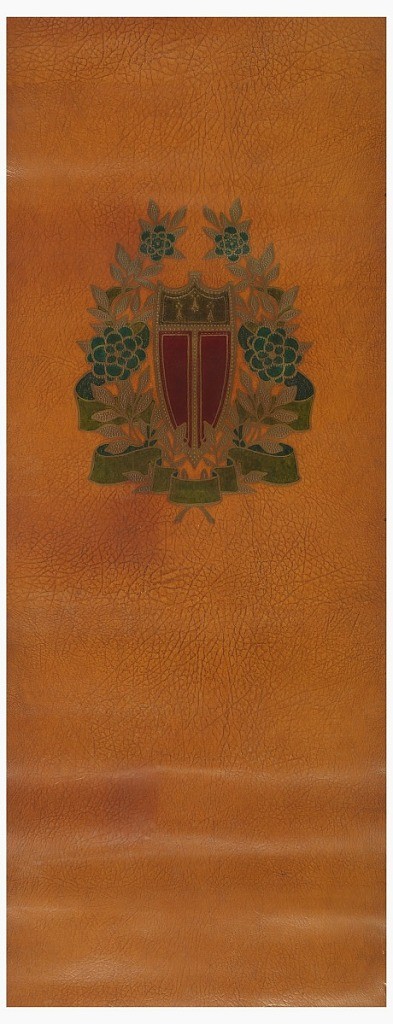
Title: Decorative panel
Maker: M.H. Birge & Sons Co., 1834
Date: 1910–15
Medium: Block-printed paper, embossed, glazed
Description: Panel of imitation leather paper with heraldic shield printed near top edge. Shield is enclosed within ribbon and floral wreath. Red and brown shield, green ribbon and blue flowers, hand-printed on brown paper embossed to resemble leather.